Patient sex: M
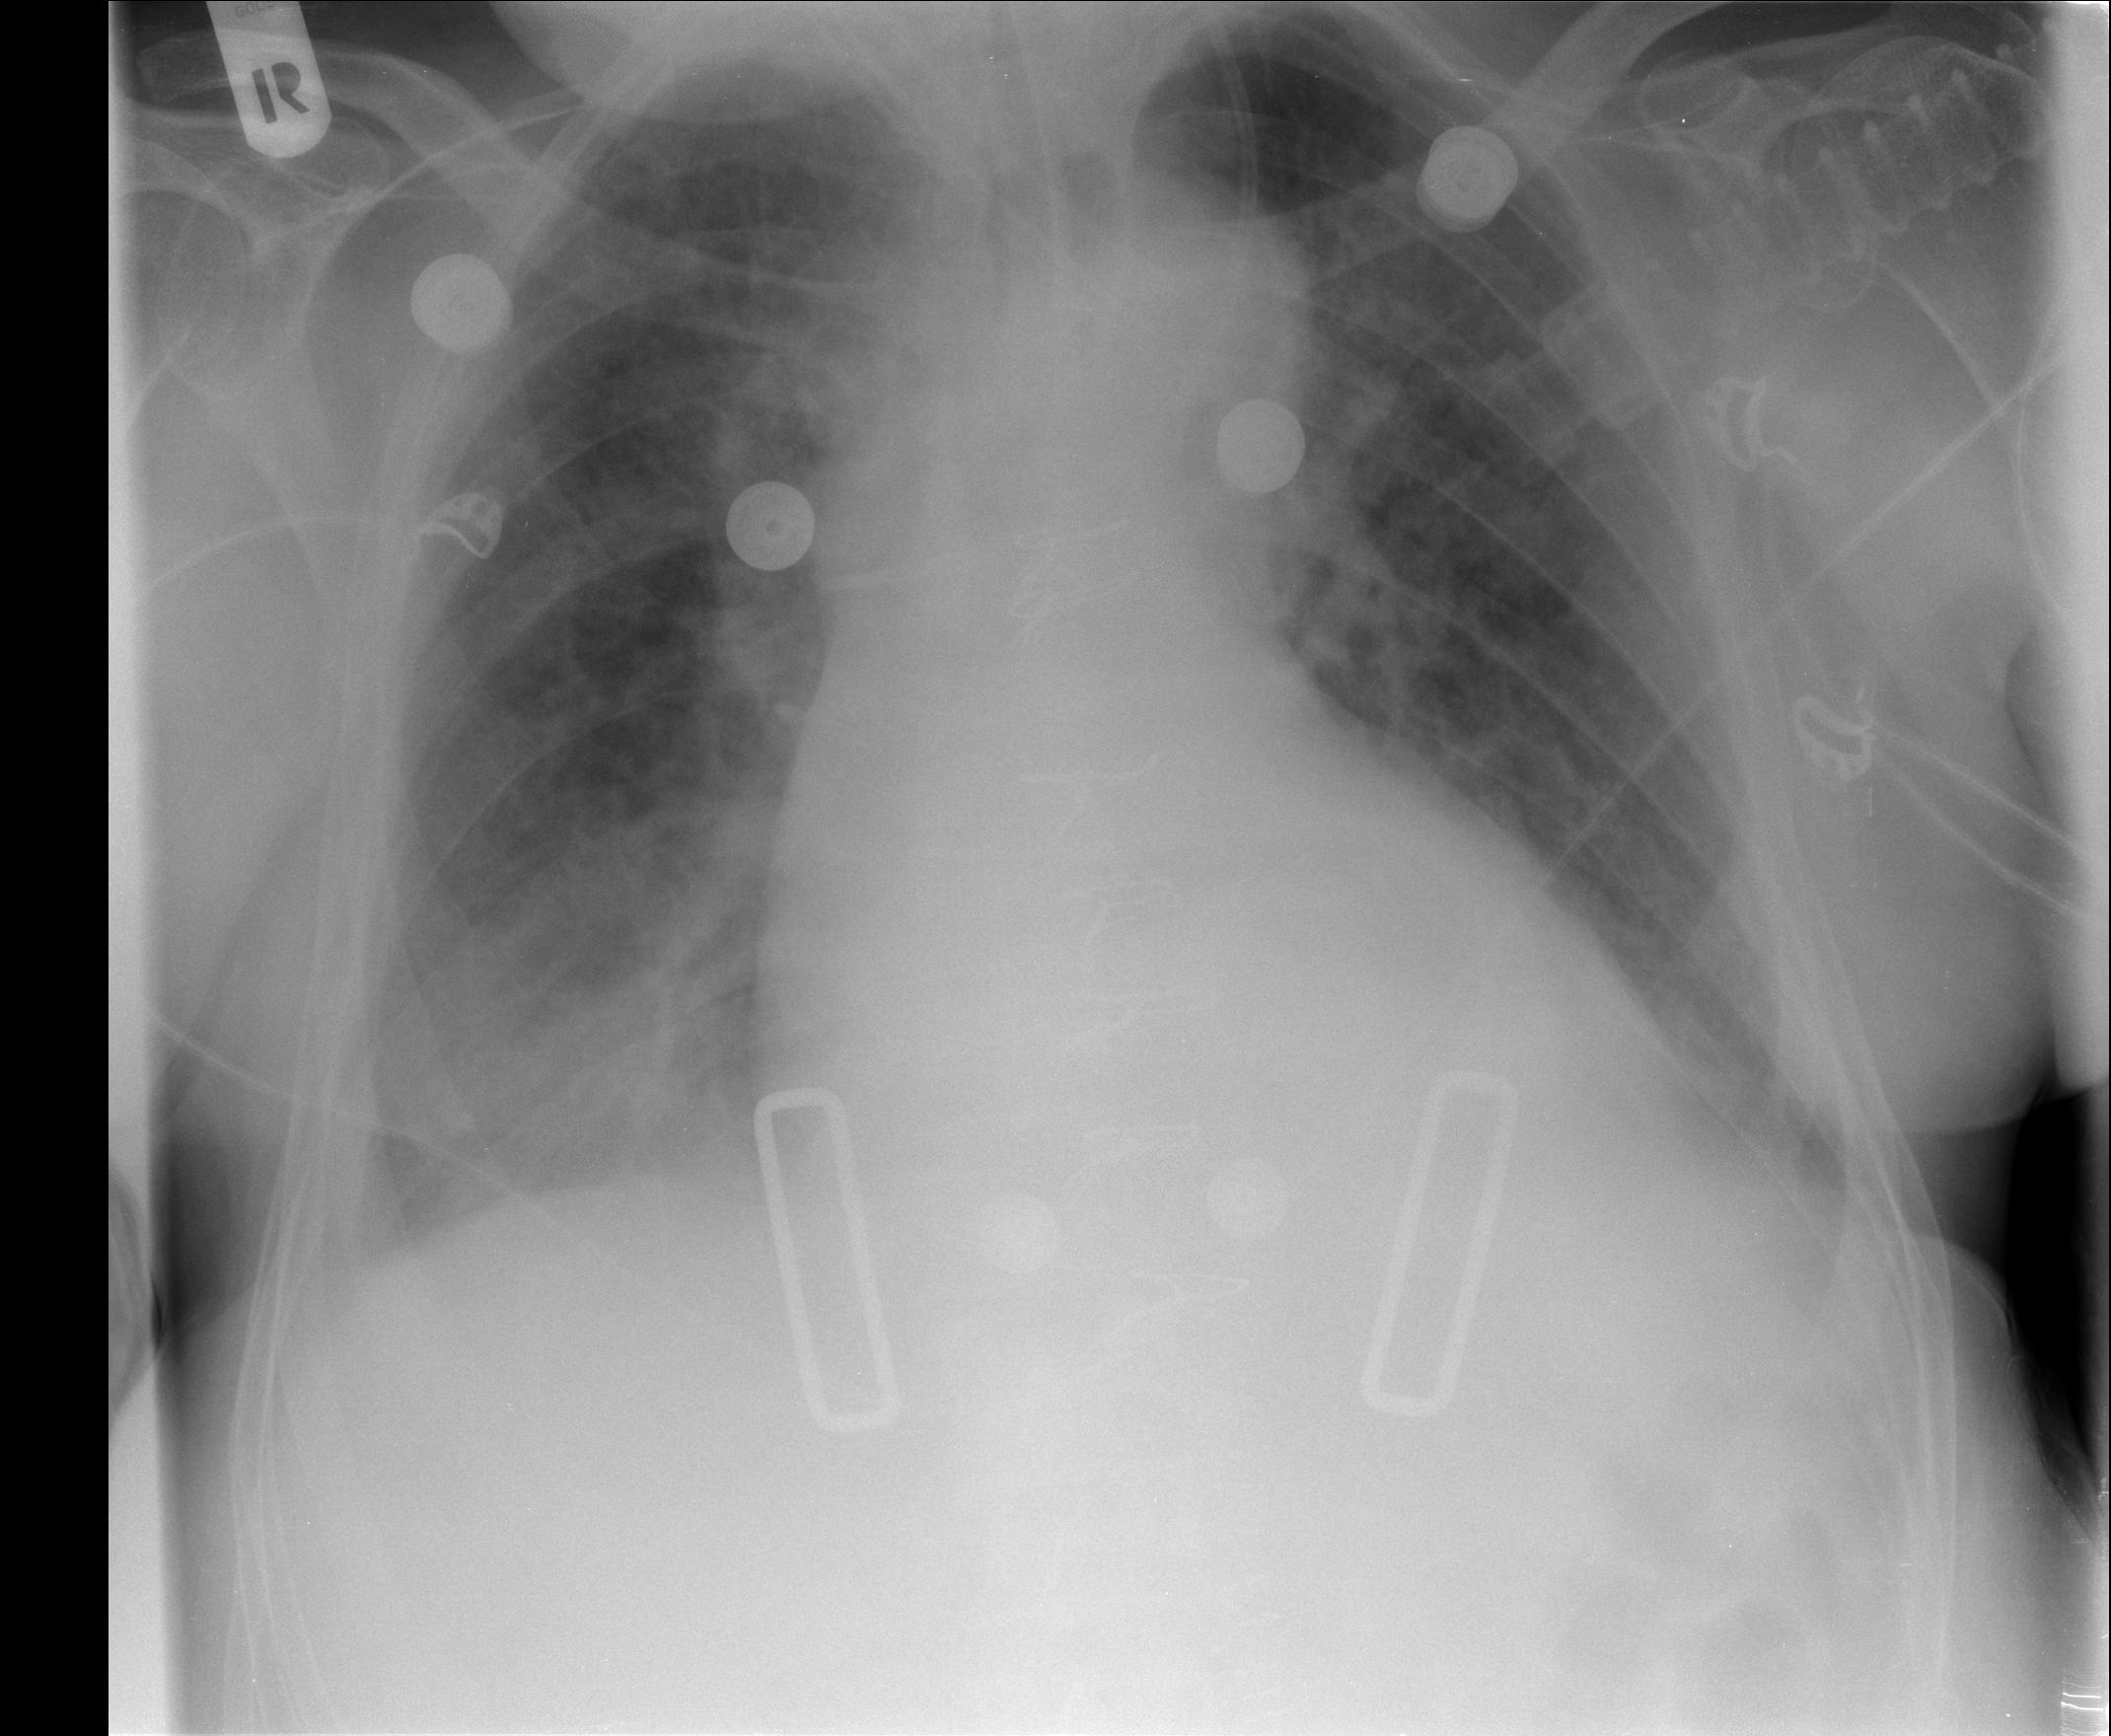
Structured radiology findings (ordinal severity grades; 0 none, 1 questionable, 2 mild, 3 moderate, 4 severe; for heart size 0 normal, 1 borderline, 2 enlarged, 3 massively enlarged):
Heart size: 2
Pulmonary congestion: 2
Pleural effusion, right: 2
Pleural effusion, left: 1
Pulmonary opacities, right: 1
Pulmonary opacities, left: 0
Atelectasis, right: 2
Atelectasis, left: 2